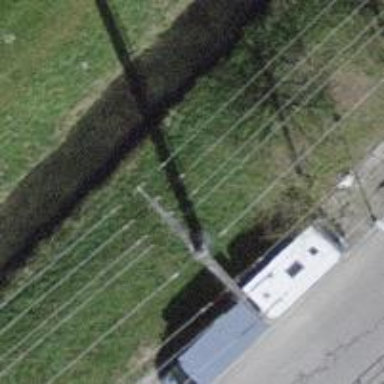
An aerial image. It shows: Power line in the image.